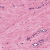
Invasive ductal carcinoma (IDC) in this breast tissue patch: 0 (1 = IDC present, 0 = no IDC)